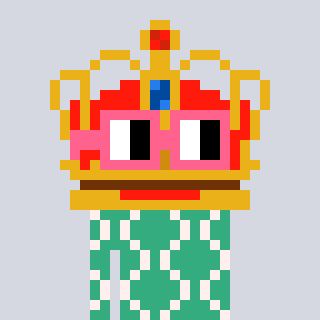
a pixel art character with square pink glasses, a crown-shaped head and a teal-colored body on a cool background